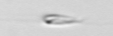
Label: flagellate_morphotype3